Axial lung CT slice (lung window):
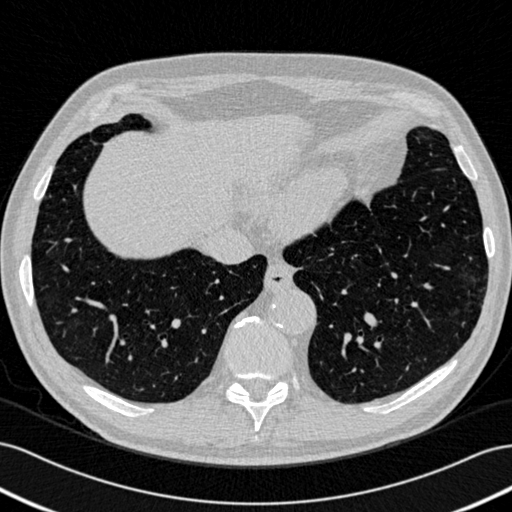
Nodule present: no